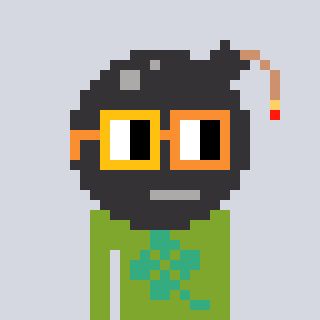
a pixel art character with square yellow and orange glasses, a bomb-shaped head and a slimegreen-colored body on a cool background